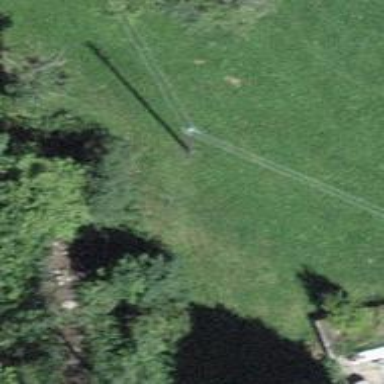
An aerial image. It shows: Minor power line.